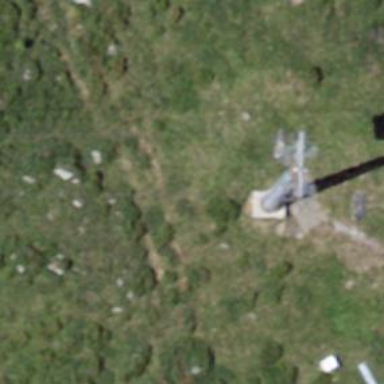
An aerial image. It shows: Pylon used for aerialway.